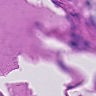
Metastatic tissue present: no